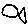
Label: fish